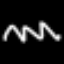
Label: squiggle